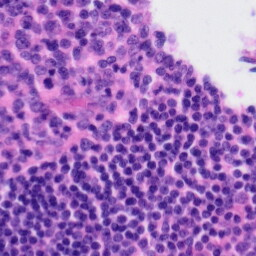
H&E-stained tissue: Tonsil